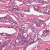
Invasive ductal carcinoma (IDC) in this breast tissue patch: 1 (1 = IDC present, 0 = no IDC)